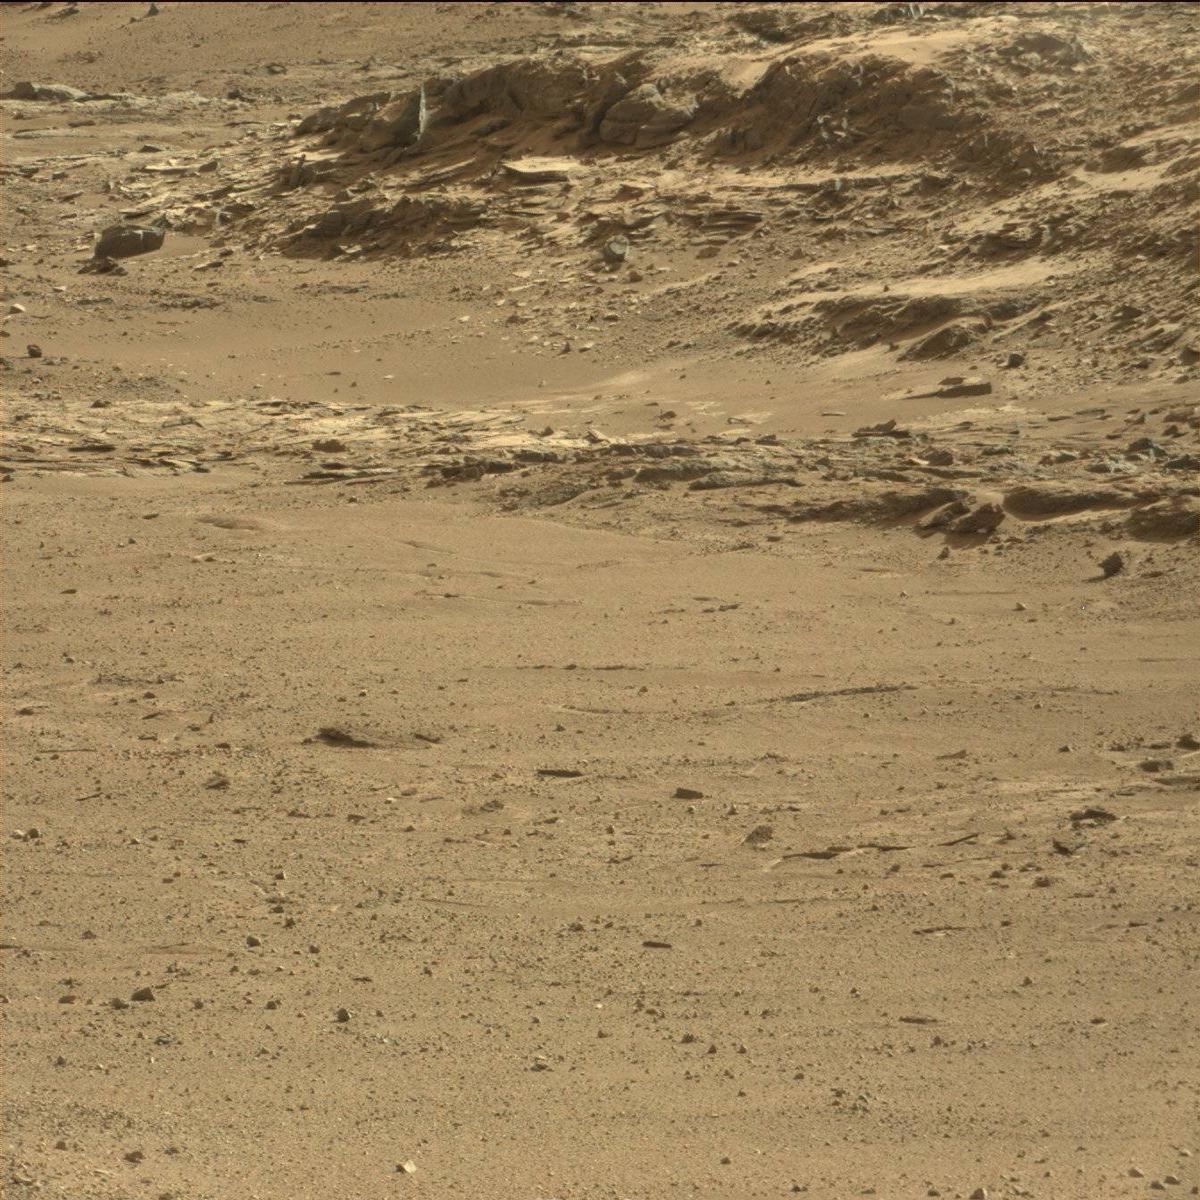
Terrain classes present: Bedrock, Sand / Soil